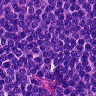
Metastatic tissue present: no